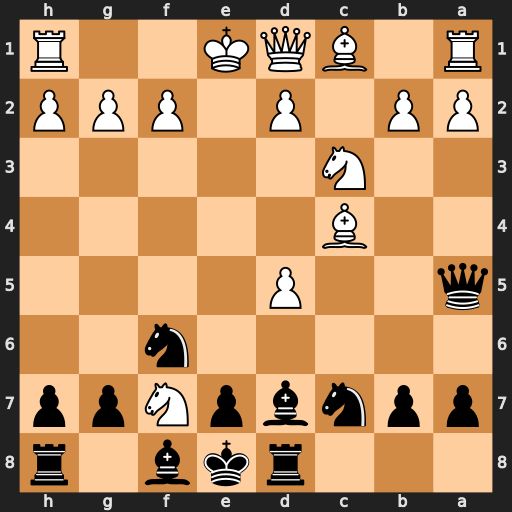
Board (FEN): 3rkb1r/ppnbpNpp/5n2/q2P4/2B5/2N5/PP1P1PPP/R1BQK2R
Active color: b
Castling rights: KQk
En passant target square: -
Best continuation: Kxf7 d6+ Ne6